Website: home-depot
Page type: payment
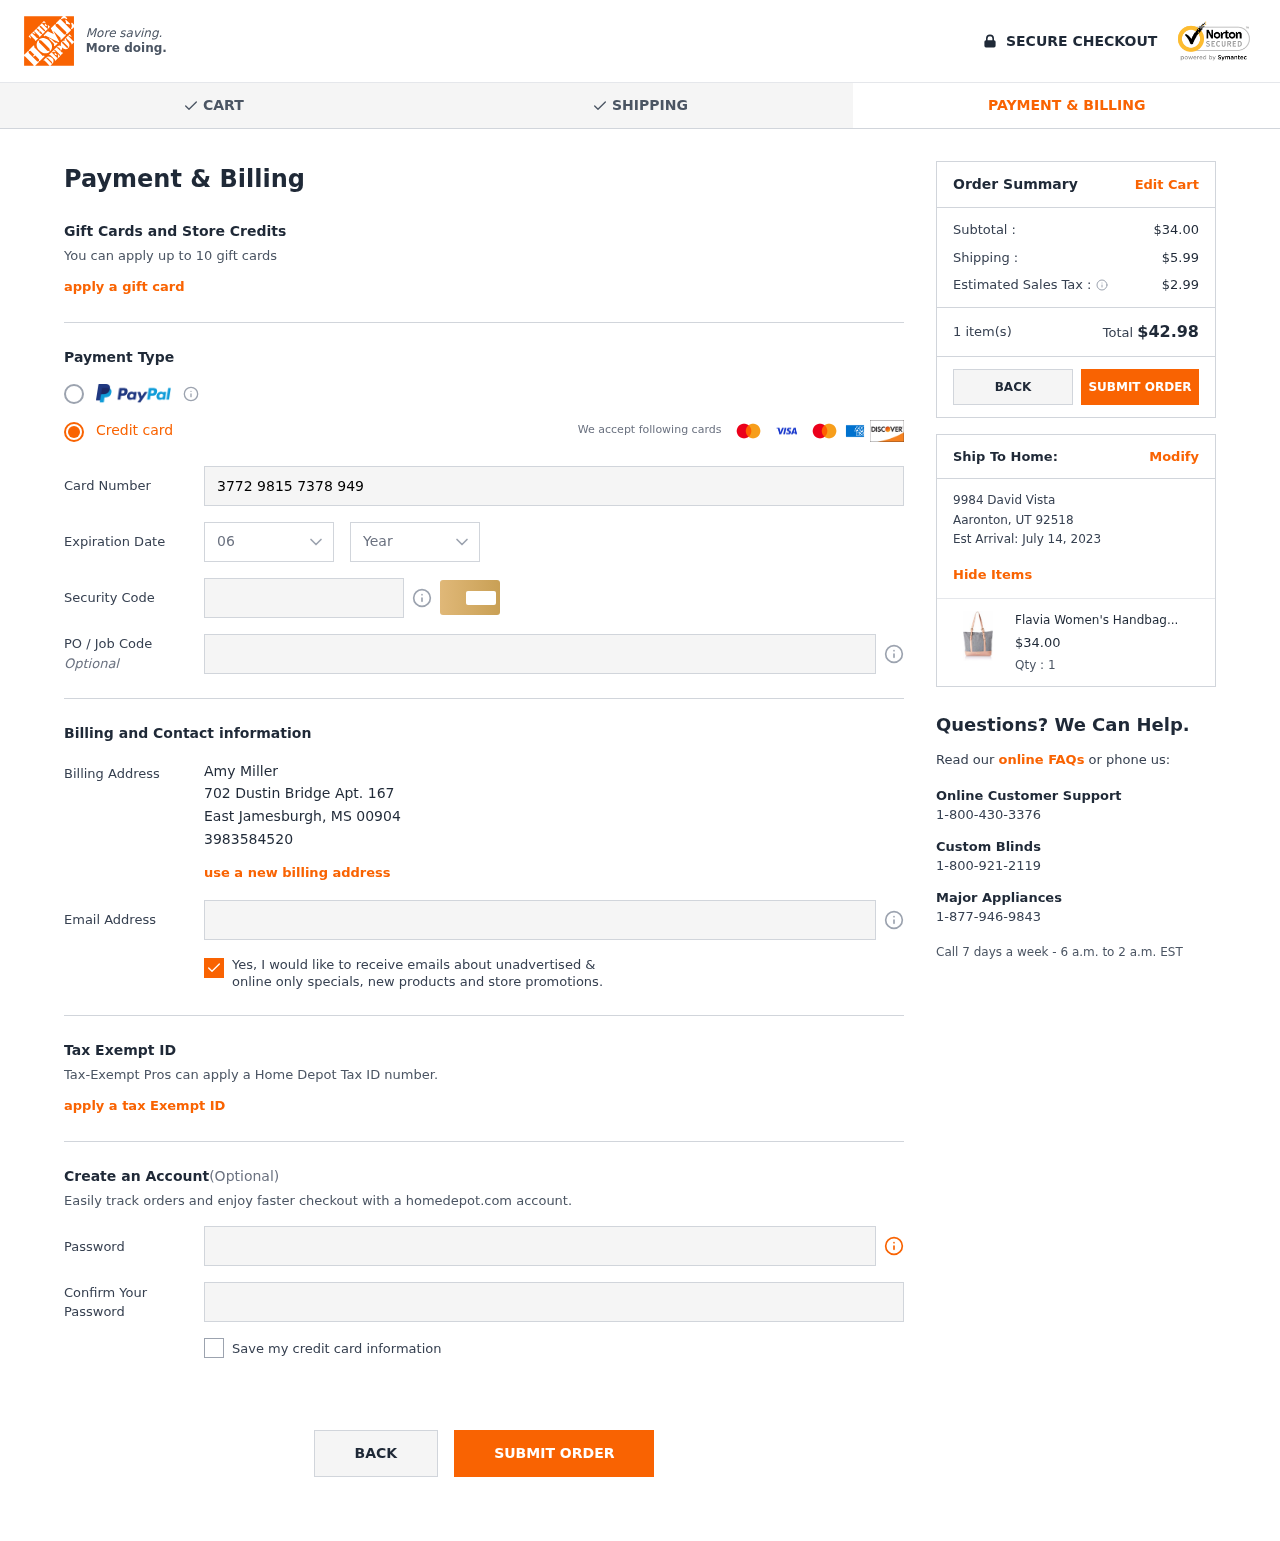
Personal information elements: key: PII_CARD_CVV
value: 8790
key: PII_CARD_EXPIRY_MONTH
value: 06
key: PII_CARD_EXPIRY_YEAR
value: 28
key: PII_CARD_NUMBER
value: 3772 9815 7378 949
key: PII_CITY
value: East Jamesburgh
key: PII_CITY2
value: Aaronton
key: PII_EMAIL
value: amymiller@yahoo.com
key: PII_FULLNAME
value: Amy Miller
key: PII_PHONE
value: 3983584520
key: PII_POSTCODE
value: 00904
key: PII_POSTCODE2
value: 92518
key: PII_STATE_ABBR
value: MS
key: PII_STATE_ABBR2
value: UT
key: PII_STREET
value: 702 Dustin Bridge Apt. 167
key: PII_STREET2
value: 9984 David Vista
Product elements: key: PRODUCT1_NAME
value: Flavia Women's Handbag (Lt Pink)
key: PRODUCT1_PRICE
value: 34
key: PRODUCT1_QUANTITY
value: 1
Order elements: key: ORDER_SUBTOTAL
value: $34.00
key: ORDER_SHIPPING_COST
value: $5.99
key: ORDER_TAX
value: $2.99
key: ORDER_NUM_ITEMS
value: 1 item(s)
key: ORDER_TOTAL
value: $42.98
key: ORDER_DELIVERY_DATE
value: July 14, 2023